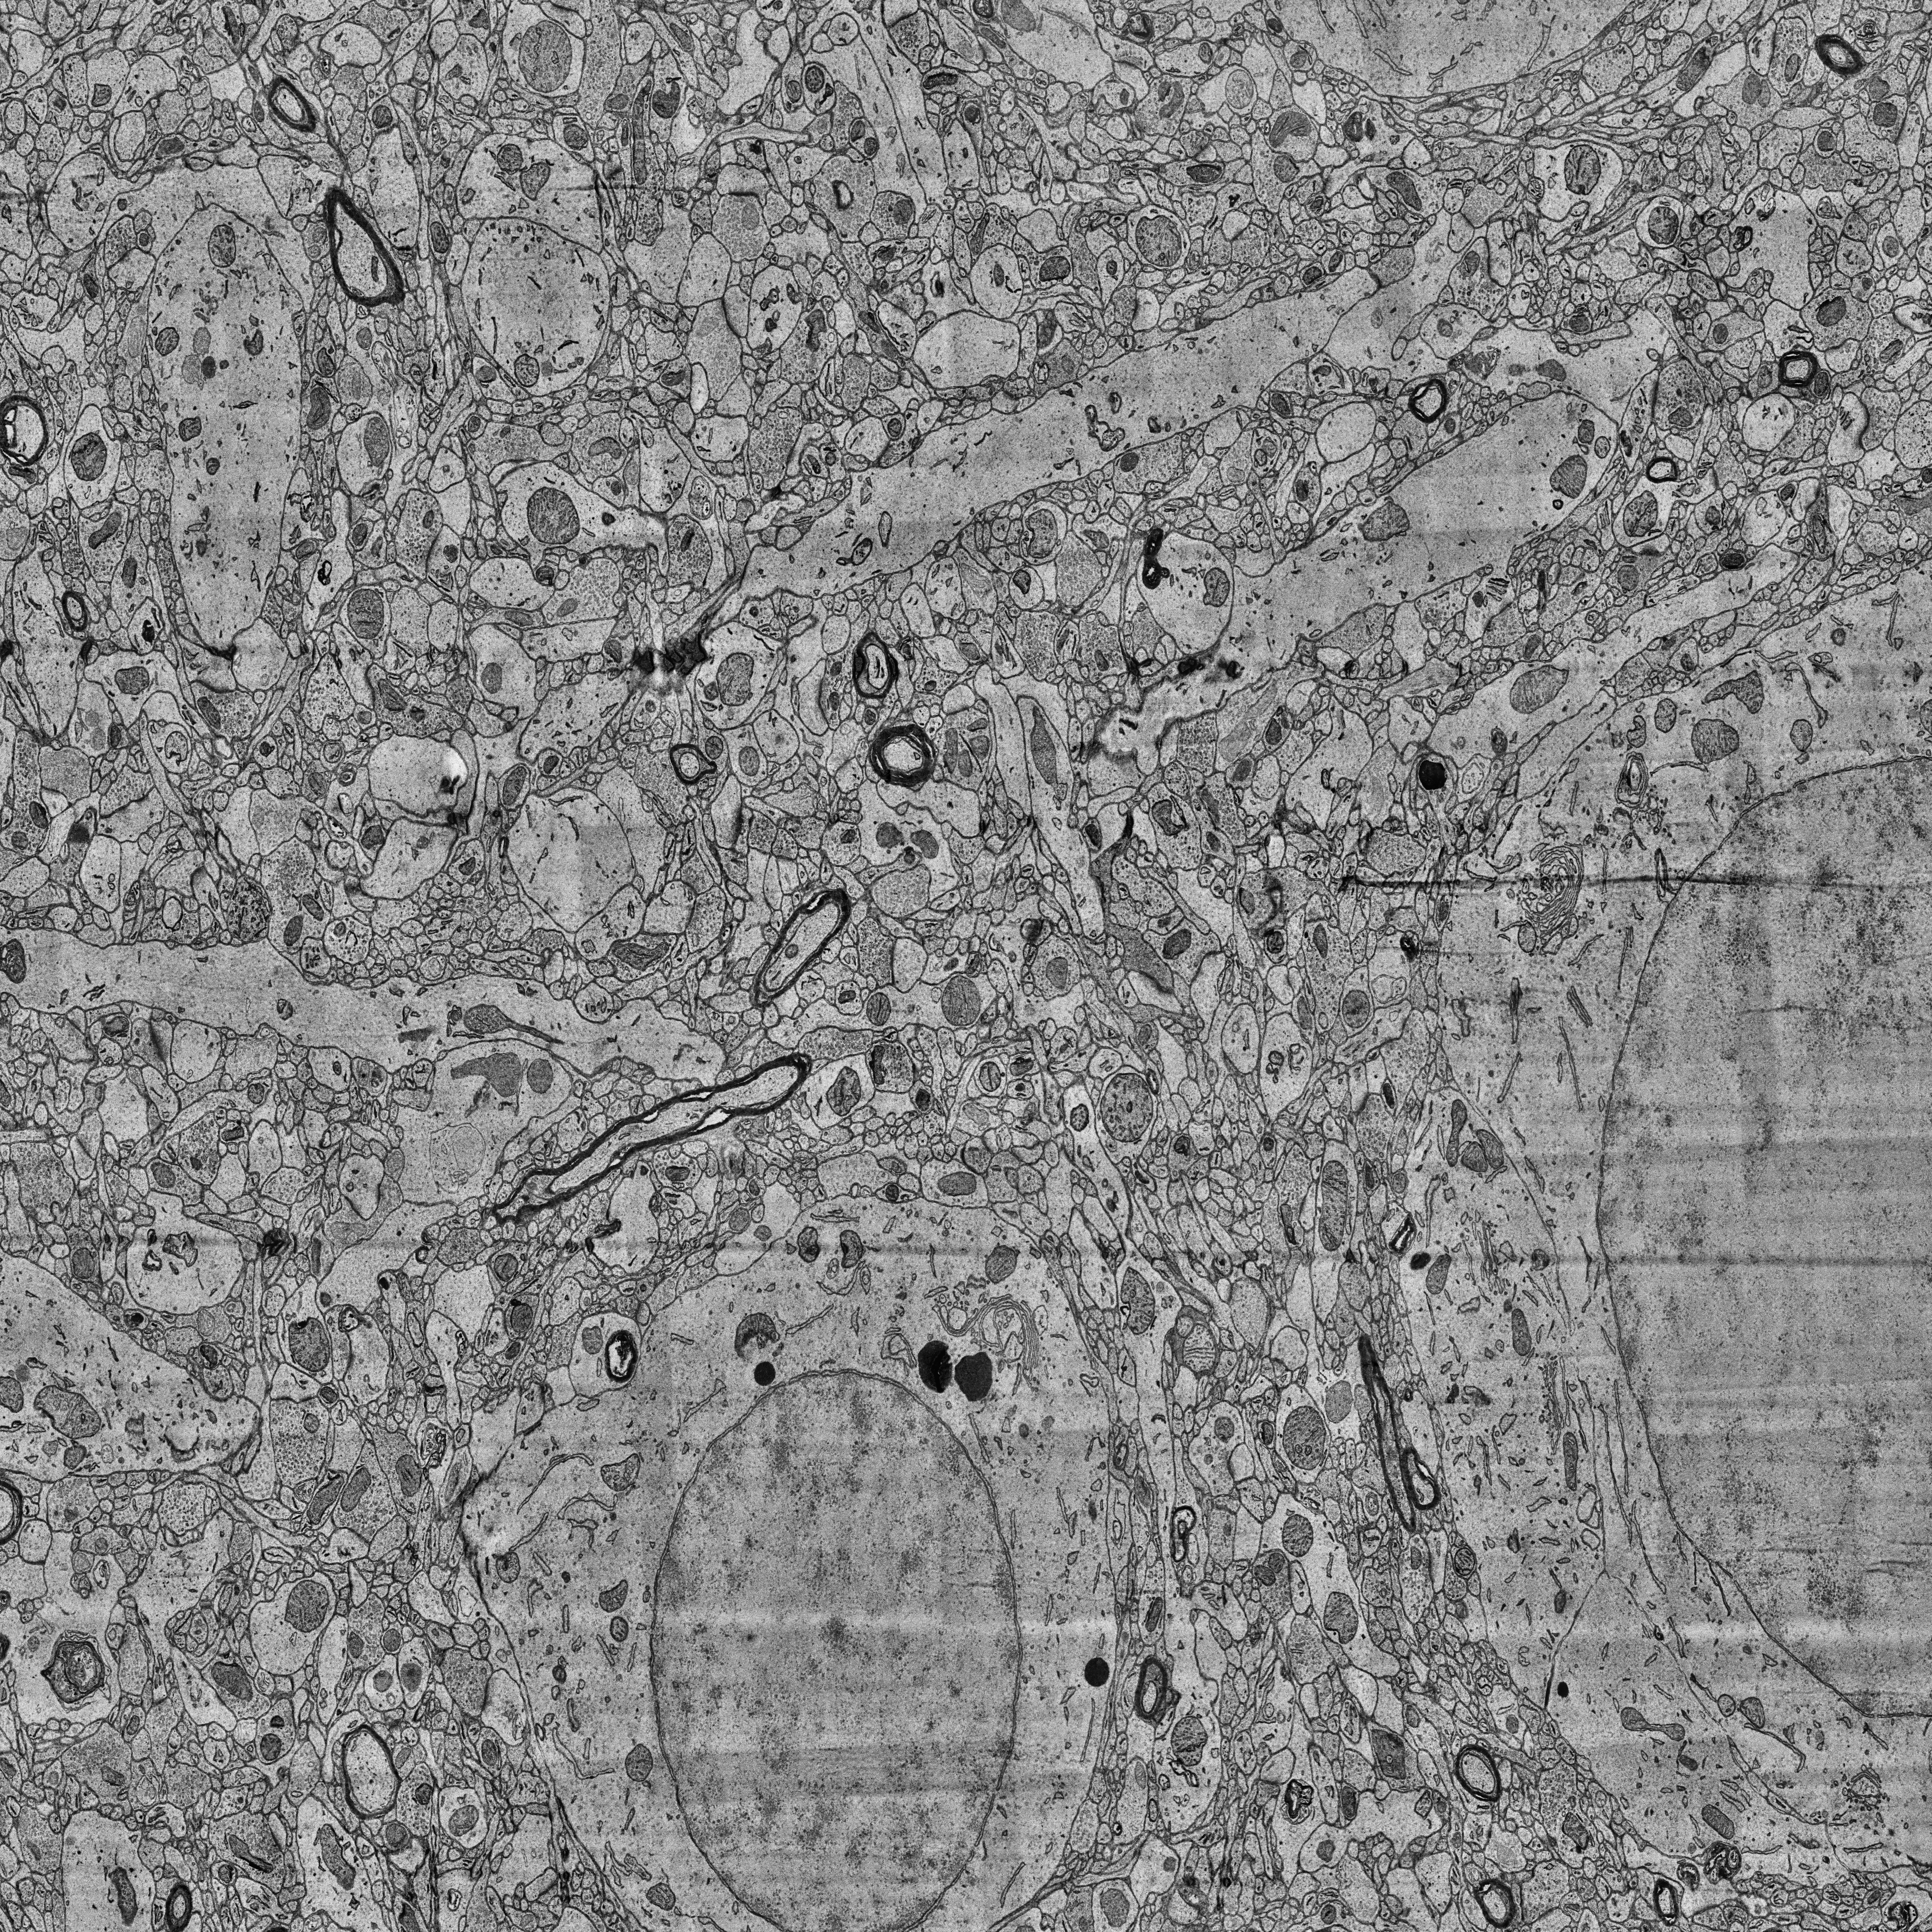
Electron microscopy slice of human cortex tissue
Slice depth (z): 390
Mitochondria instances in slice: 389